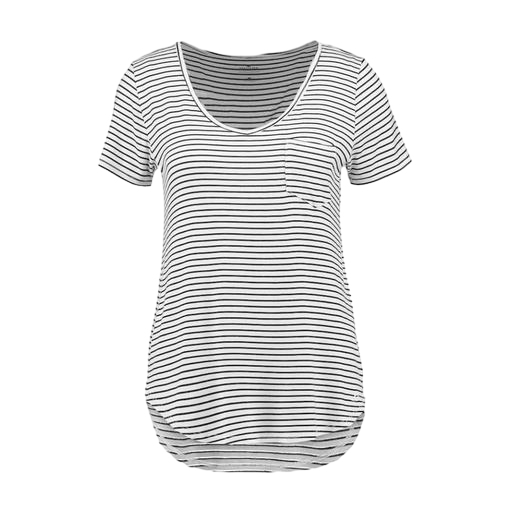
black plus size printed t-shirt only macy, short-sleeve top only macy, black and white striped shirt, white background